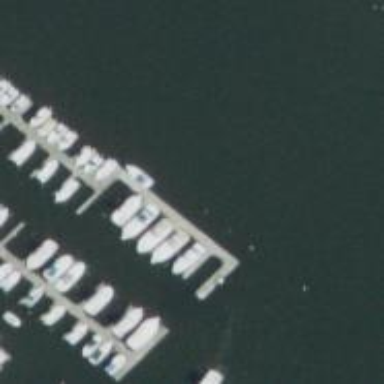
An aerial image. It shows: Pier with mooring facilities.